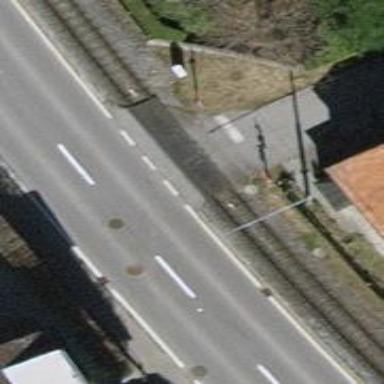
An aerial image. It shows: Level crossing along the railway.